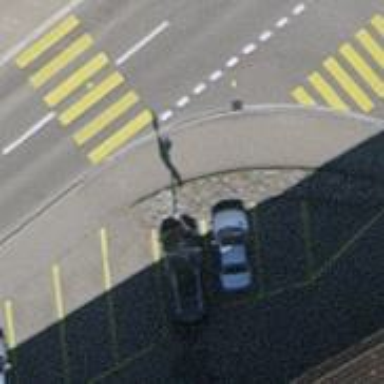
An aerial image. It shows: Kerb barrier.